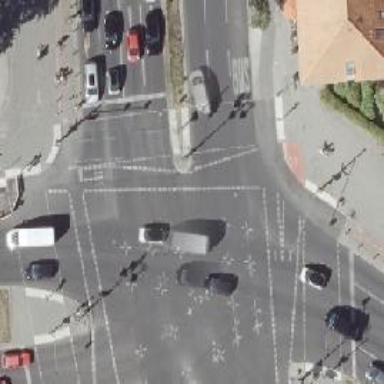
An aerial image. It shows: Traffic island located on footway.